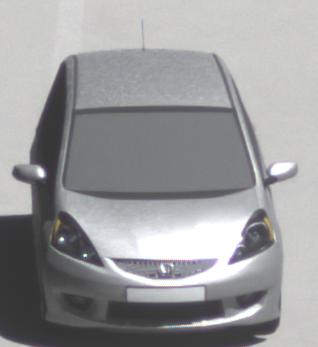
Make: Honda
Model: Jazz 1.2
Detailed model: Jazz (III) (11/08 - 04/11)
Model produced from: 2008/11
Model produced until: 2010/10
Doors: 5
Color: white
Road condition: dry road
Daytime: midday
Contrast: high contrast